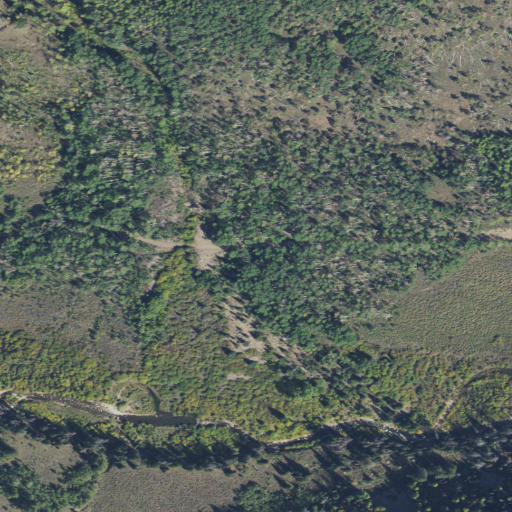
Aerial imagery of valley in Utah named Washout Gulch containing deciduous forest, evergreen forest, open development, herbaceous wetlands, and woody wetlands